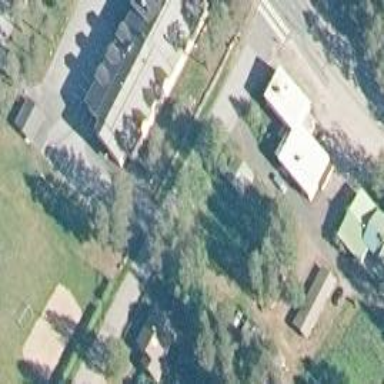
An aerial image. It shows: School building.